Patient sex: M
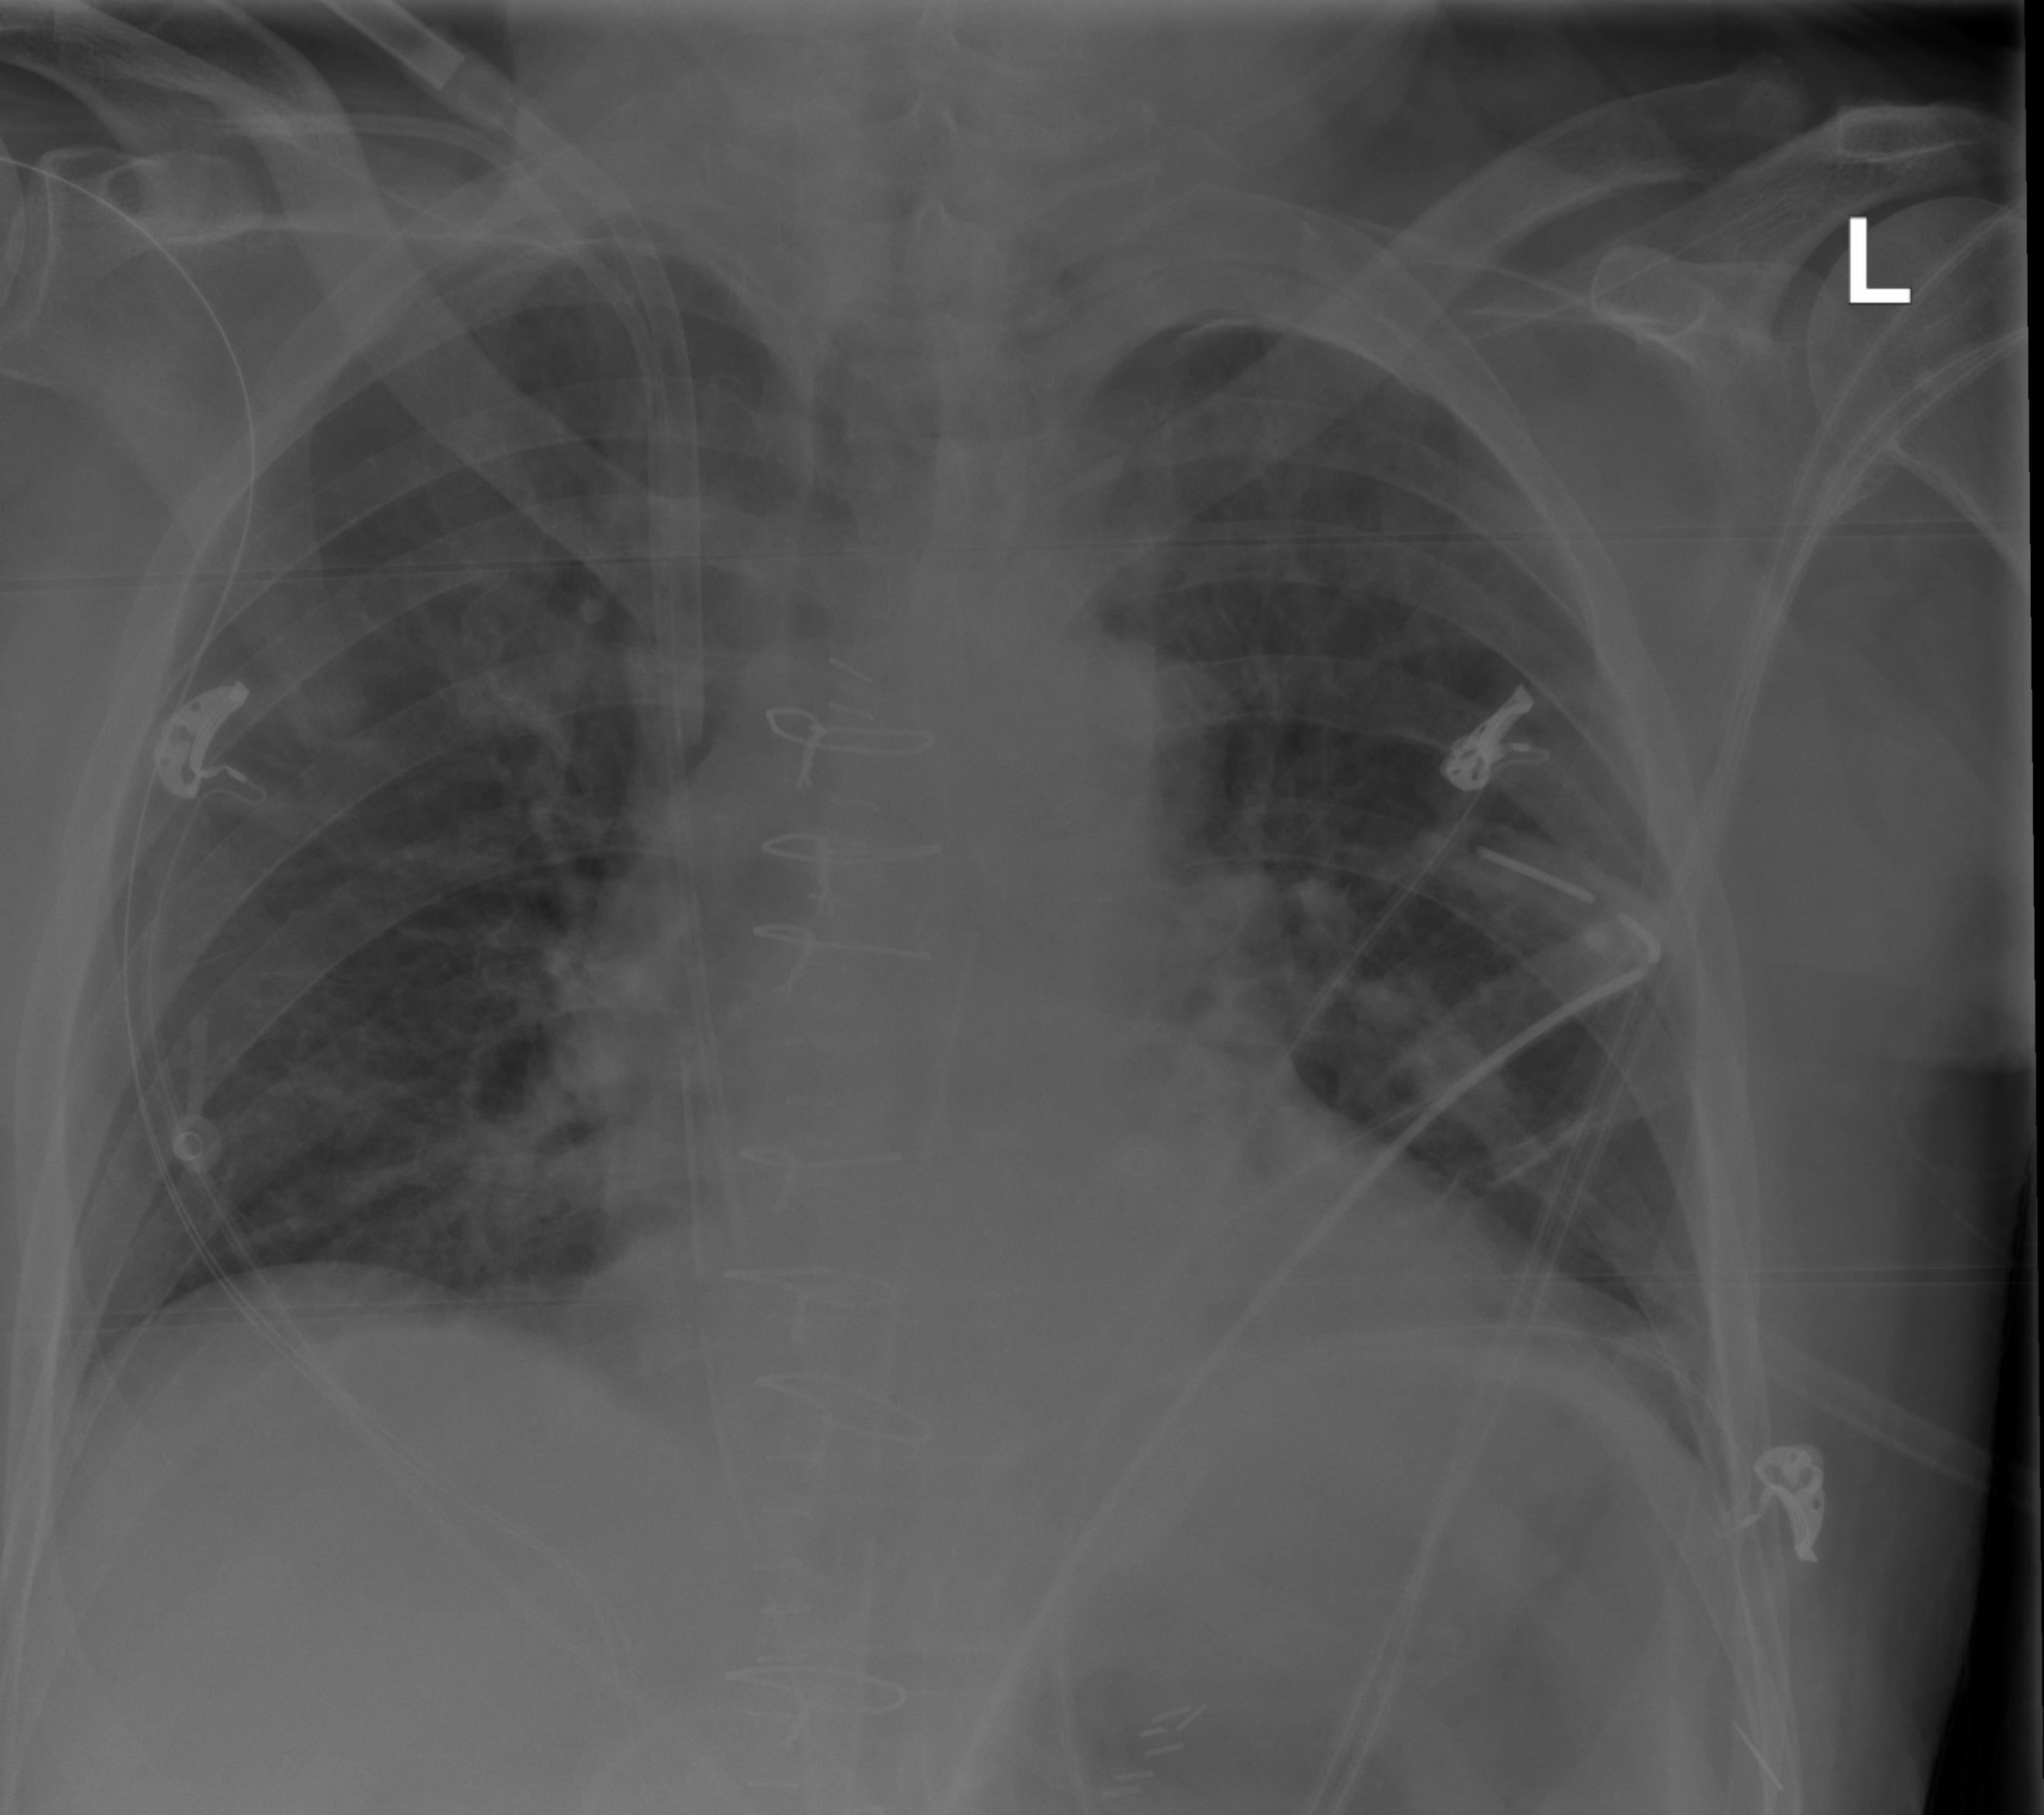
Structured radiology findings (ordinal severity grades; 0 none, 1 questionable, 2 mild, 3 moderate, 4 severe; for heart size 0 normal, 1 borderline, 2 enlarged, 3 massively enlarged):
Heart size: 2
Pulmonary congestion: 0
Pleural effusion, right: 0
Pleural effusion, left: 0
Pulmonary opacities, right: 0
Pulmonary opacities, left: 0
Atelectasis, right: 0
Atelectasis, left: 0